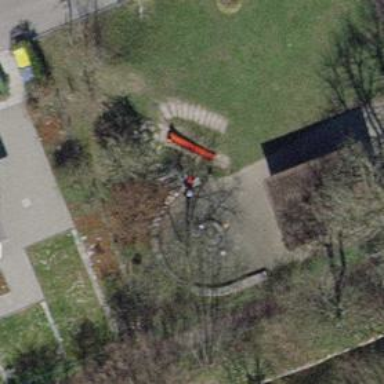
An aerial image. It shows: BBQ amenity.